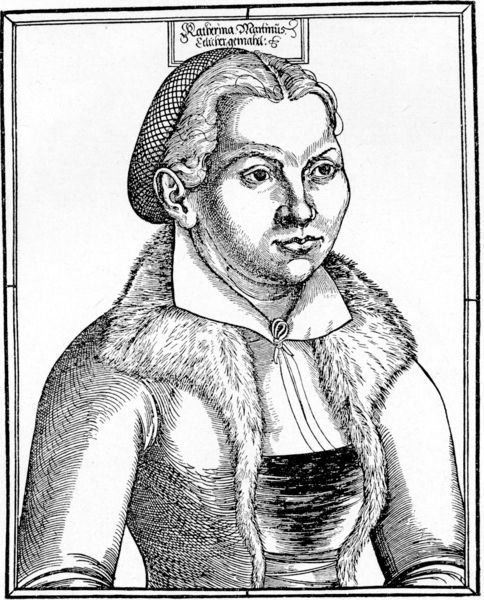
Titel: Bildnis der Catharina von Bora
Künstler: Hans Brosamer
Institution: (Seriendruck)
Schlagwörter: weiß, brust, busen, frau, frisur, grau, haar, hut, kleid, mund, nase, ohr, schwarz, stirn, blick, dame, haube, rock, schleife, hemd, jacke, jung, mütze, arme, augen, bluse, gesicht, knoten, kragen, pelz, rahmen, samt, ärmel, bildnis, hals, portrait, porträt, auge, haare, mantel, augenbrauen, kinn, lippen, locken, mittelscheitel, renaissance, scheitel, fell, taille, holzschnitt, schrift, wangen, mieder, kette, grafik, graphik, rand, zopf, riemen, inschrift, grimmig, pupillen, wange, augenbraue, name, schild, linear, druck, schraffur, radierung, stich, titel, schwarzweiß, hässlich, nerz, pelzkragen, halbprofil, wams, luther, kupferstich, netz, doppelrahmen, geischt, katharina, verheiratet, bora, cranach, haarnetz, katherina, protestantin, katharina von bora, partrait, katharine, kathatrina